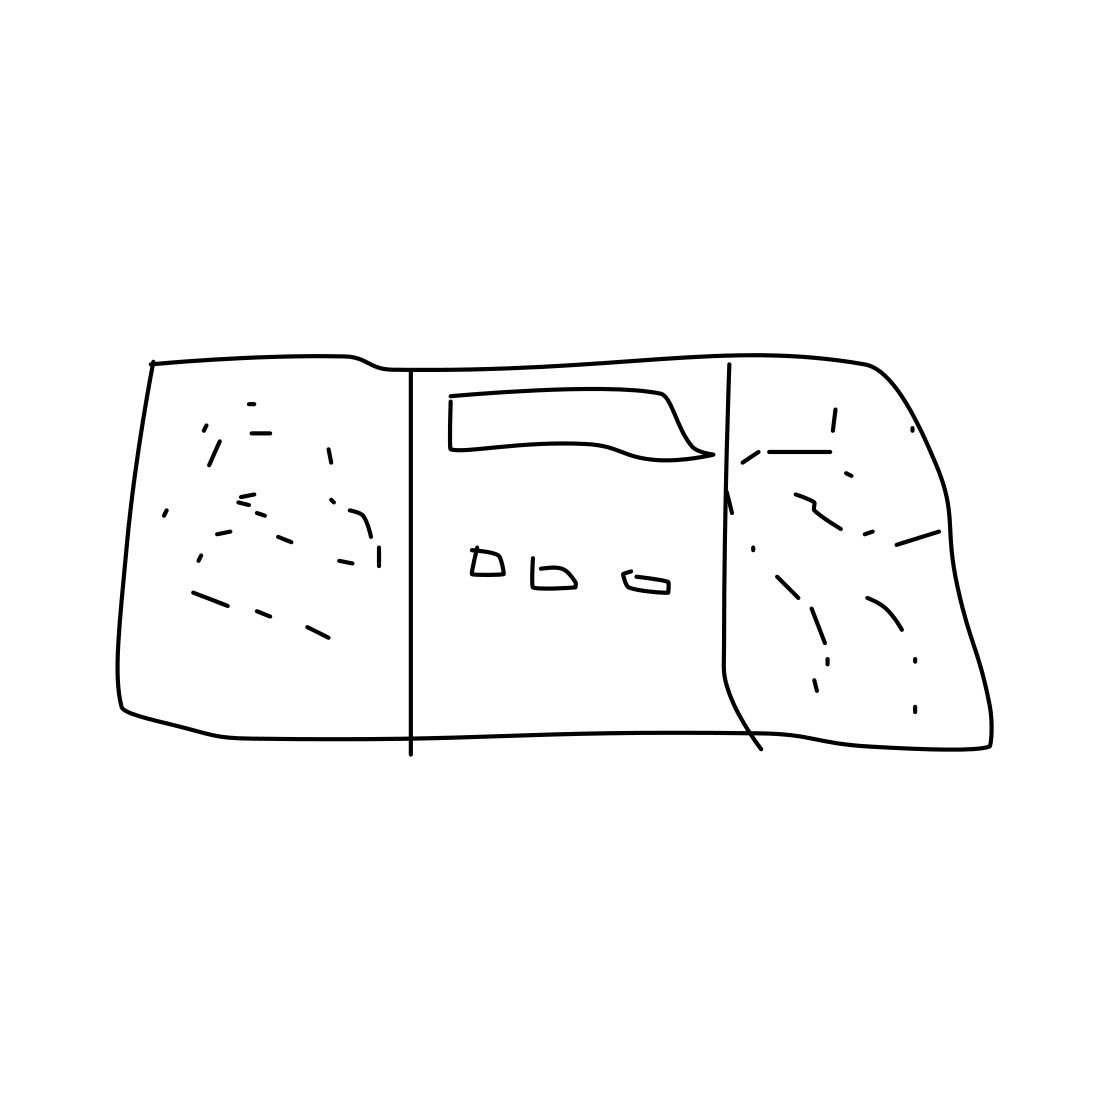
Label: radio